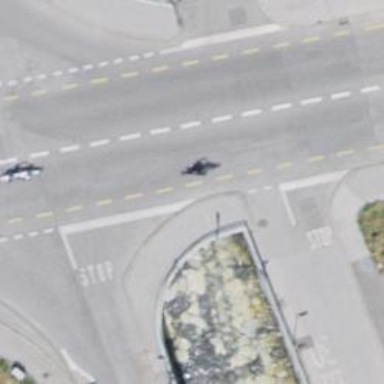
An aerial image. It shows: Sidewalk.